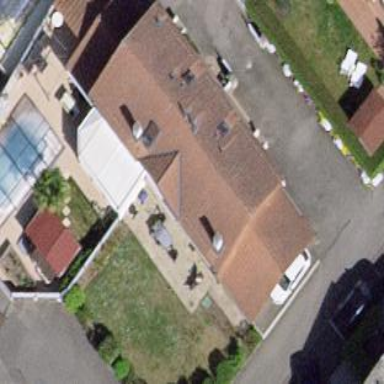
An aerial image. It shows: Semidetached house with gabled roof.